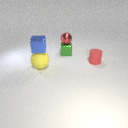
small green metal cube below small red metal sphere